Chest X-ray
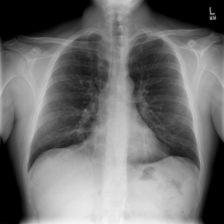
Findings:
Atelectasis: negative
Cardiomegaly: negative
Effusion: negative
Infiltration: negative
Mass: negative
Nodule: negative
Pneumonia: negative
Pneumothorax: negative
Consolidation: negative
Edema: negative
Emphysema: negative
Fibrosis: negative
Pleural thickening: negative
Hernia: negative